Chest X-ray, AP view. Patient: 48 years old, sex M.
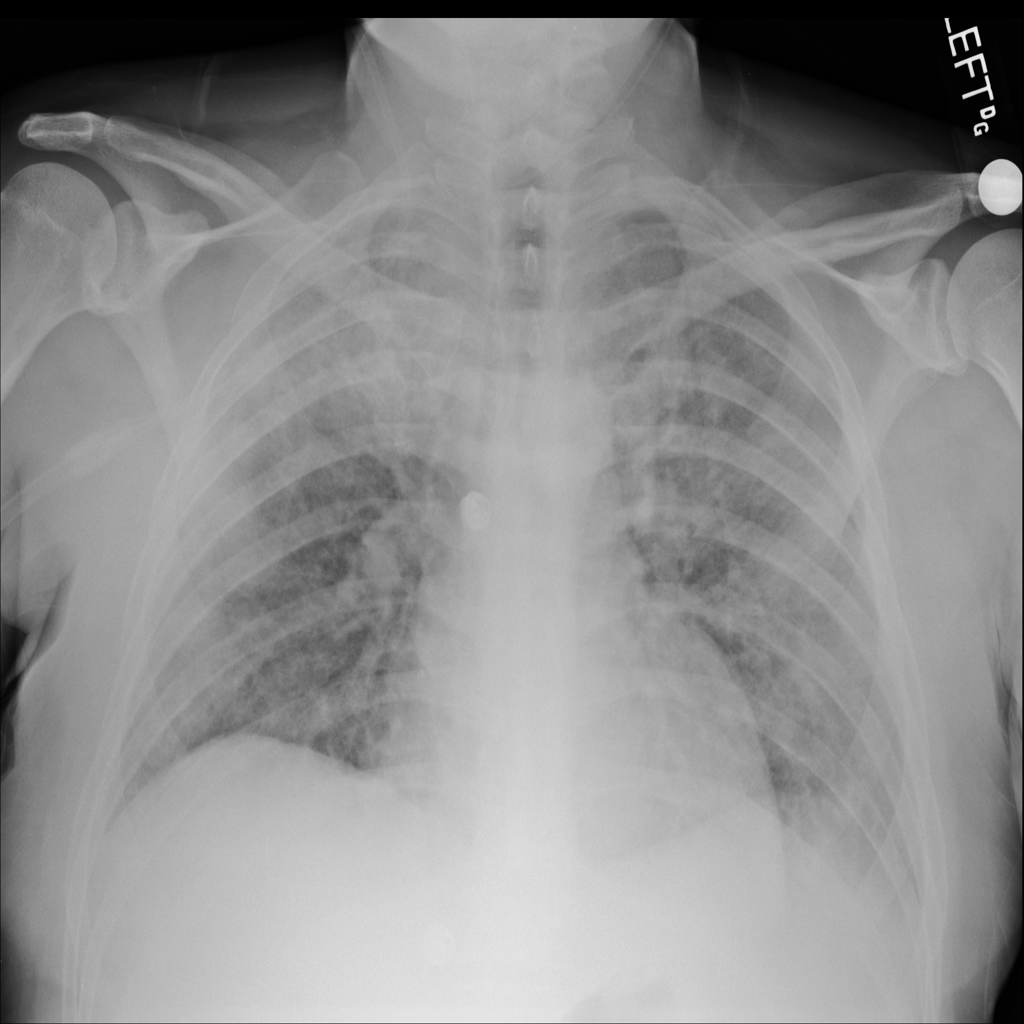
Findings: No Finding